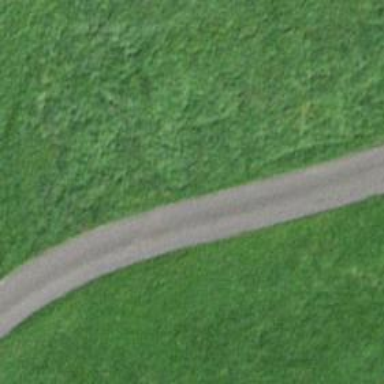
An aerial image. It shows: Well-maintained track road with grade 1 tracktype.